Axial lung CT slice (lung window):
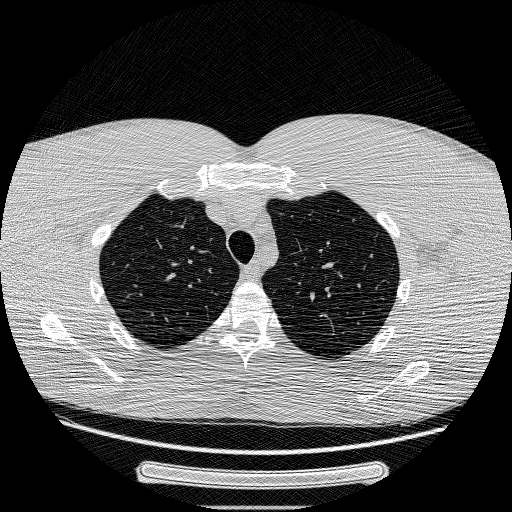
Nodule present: no